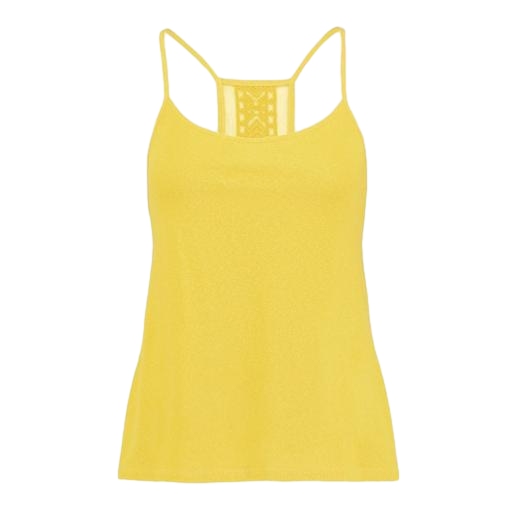
yellow pointelle-trimmed camisole, yellow double-layer top, yellow tank top, white background